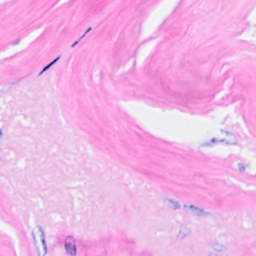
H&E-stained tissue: Breast